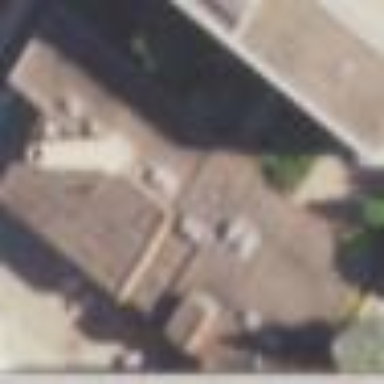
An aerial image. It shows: University building.